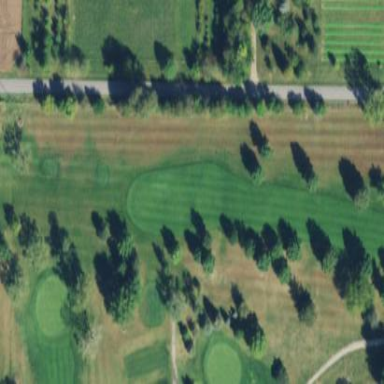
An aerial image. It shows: Grassy area designated as golf fairway.